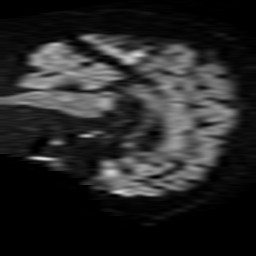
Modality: TRACE
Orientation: sagittal
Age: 84
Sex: male
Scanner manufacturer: philips
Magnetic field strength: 1.5 T
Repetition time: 3.54 s
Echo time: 0.09411 s